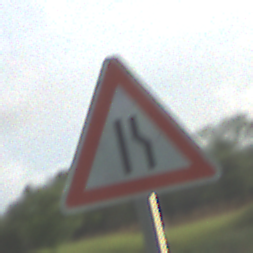
Verkehrszeichen: EinseitigVerengteFahrbahnRechts
Umgebung: Outdoor, Nature
Tageszeit: MorningAfternoon
Wetter: PartlyCloudy
Licht: Natural
Jahreszeit: NotSpecified
Kontrast: HighContrast